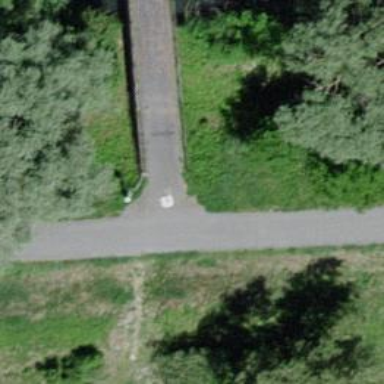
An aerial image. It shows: Bollard.